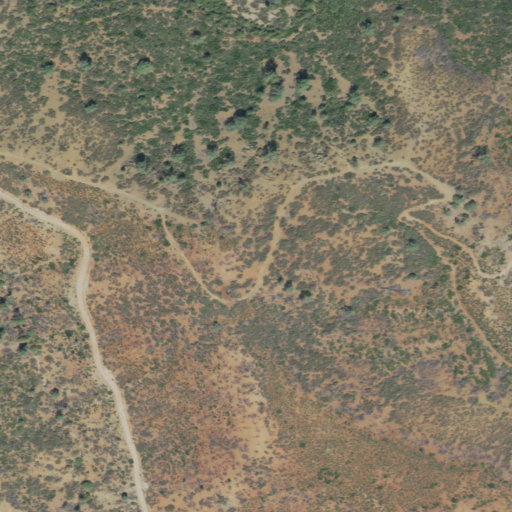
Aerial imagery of mountain in California named Dunnigan Hill containing grassland and shrub